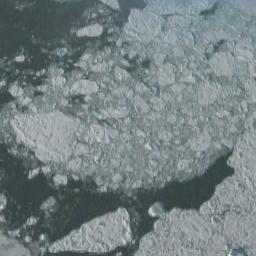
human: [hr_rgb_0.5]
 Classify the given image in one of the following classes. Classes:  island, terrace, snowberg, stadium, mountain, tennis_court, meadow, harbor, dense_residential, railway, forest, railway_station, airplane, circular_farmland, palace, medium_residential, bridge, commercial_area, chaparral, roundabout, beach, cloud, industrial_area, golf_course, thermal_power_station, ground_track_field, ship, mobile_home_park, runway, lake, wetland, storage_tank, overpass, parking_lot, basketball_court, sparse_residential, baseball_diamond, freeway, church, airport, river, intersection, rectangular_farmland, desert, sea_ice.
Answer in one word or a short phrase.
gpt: sea_ice